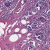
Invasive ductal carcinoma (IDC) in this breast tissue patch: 1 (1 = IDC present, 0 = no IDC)